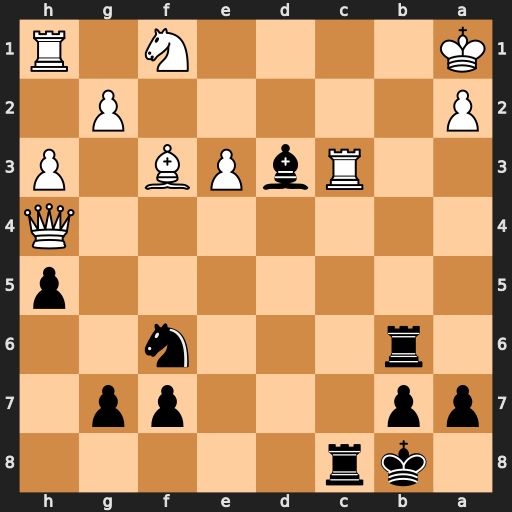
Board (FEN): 1kr5/pp3pp1/1r3n2/7p/7Q/2RbPB1P/P5P1/K4N1R
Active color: b
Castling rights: -
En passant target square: -
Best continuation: Rb1#